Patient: sex F, age 56
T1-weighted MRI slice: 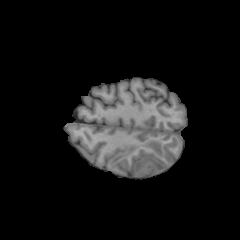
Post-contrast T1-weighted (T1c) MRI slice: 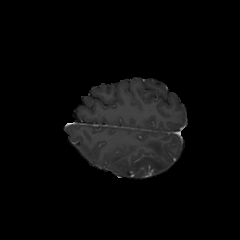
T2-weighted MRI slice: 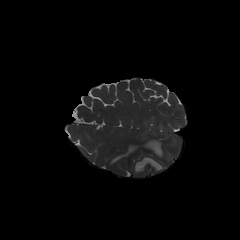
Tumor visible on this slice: yes
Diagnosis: Glioblastoma, IDH-wildtype
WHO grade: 4